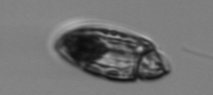
Label: Katodinium_or_Torodinium